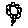
Label: flower